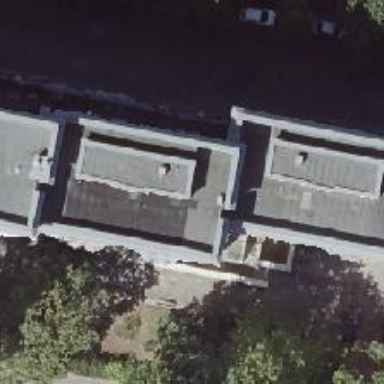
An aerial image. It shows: The image shows part of apartment building.